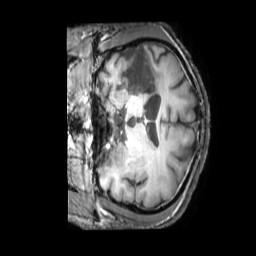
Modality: T1w
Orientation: coronal
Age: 35
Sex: male
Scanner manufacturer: philips
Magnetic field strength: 3 T
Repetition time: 0.009868 s
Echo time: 0.004592 s